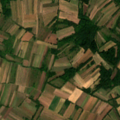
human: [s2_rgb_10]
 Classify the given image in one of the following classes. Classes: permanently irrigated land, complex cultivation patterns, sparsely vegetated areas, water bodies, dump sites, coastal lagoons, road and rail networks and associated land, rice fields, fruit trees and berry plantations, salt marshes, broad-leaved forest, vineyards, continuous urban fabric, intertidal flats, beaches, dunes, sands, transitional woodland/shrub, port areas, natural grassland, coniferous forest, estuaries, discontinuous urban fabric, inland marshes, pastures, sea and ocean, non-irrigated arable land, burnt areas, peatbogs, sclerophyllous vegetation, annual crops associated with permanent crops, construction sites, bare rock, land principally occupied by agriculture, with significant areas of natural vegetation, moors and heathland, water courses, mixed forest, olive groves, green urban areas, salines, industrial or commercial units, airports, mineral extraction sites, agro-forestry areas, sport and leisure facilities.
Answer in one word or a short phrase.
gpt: complex cultivation patterns, land principally occupied by agriculture, with significant areas of natural vegetation